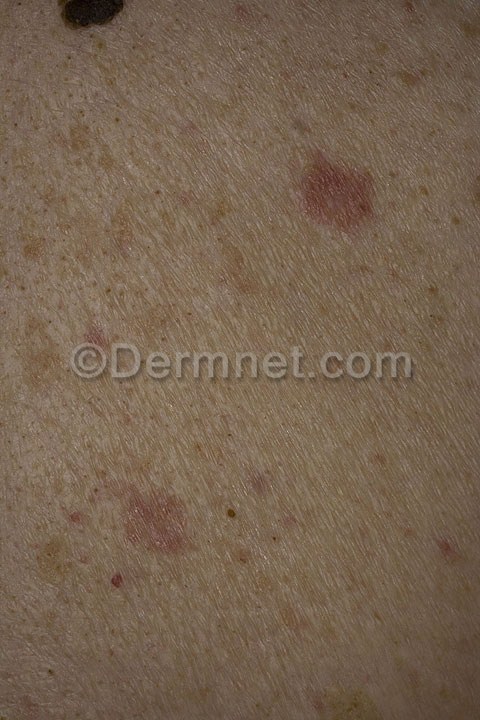
Disease: Poison Ivy Photos and other Contact Dermatitis